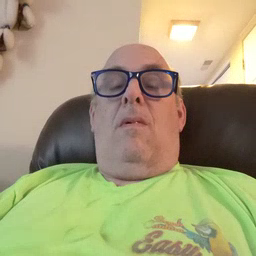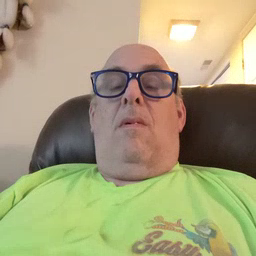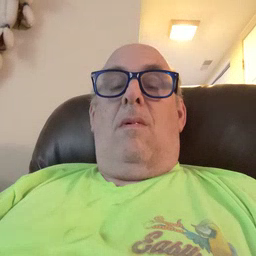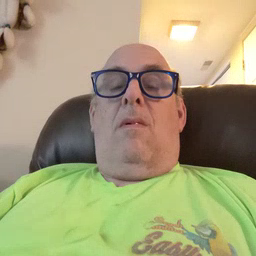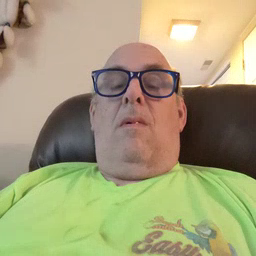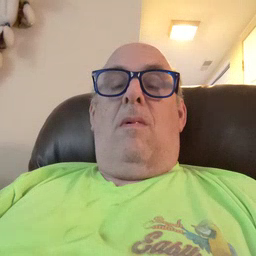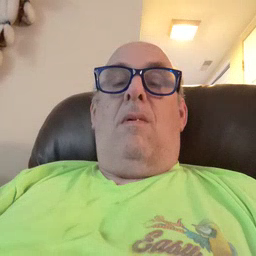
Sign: scissors